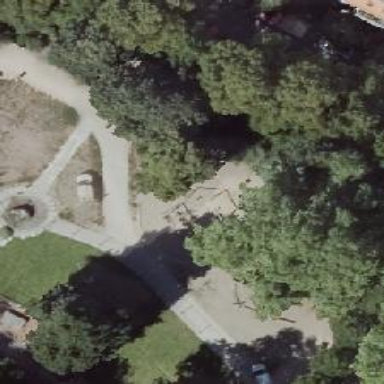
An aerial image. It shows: Playground featuring swings.